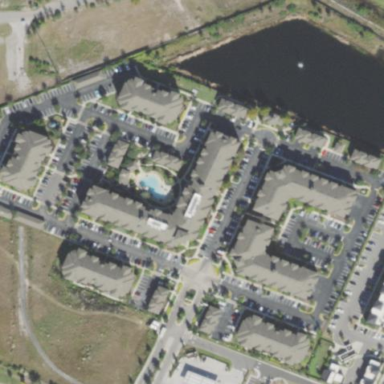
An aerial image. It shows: Residential area with apartments.